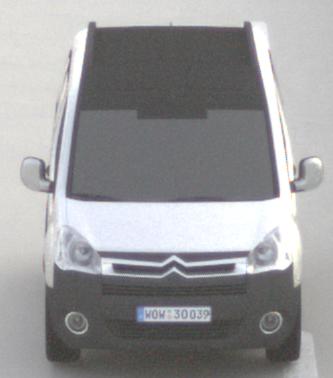
Make: Citroen
Model: Berlingo Kombi VTi 120
Detailed model: Berlingo (II) Kombi
Model produced from: 2009/12
Model produced until: 2012/03
Doors: 5
Color: white
Road condition: dry road
Daytime: sunrise or sunset
Contrast: low contrast